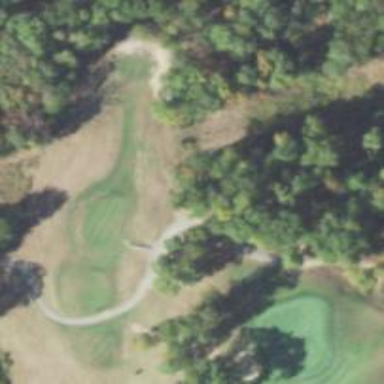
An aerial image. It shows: Rough grassy area used for golf.